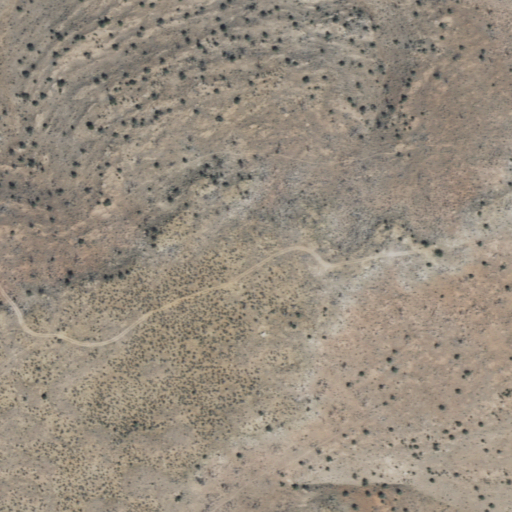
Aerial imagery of mountain in Arizona named Howard Hill containing shrub and grassland